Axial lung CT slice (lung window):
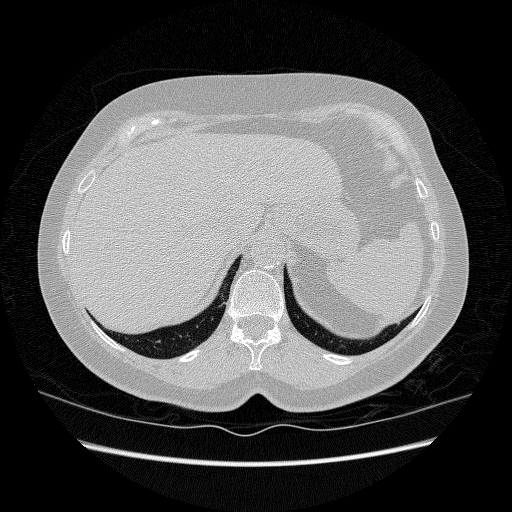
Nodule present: no